Field crop: tomato
Growth stage: 1
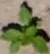
Species: solanum